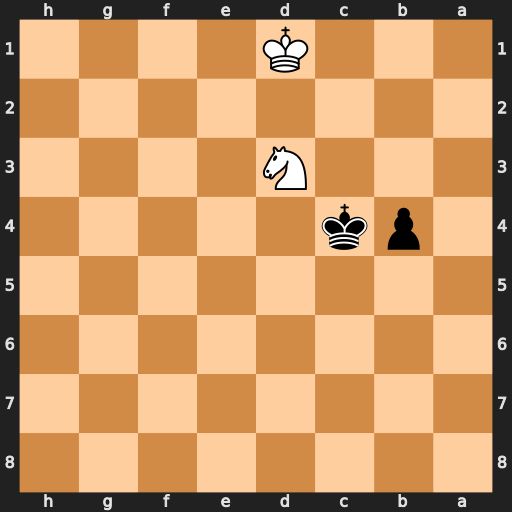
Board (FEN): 8/8/8/8/1pk5/3N4/8/3K4
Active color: b
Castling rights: -
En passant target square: -
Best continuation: Kxd3 Kc1 Kc3 Kb1 Kb3